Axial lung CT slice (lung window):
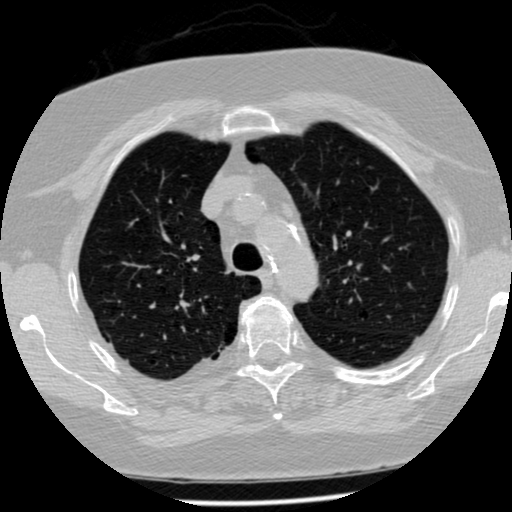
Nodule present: no